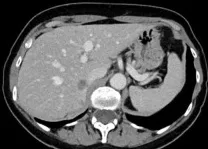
CT scans performed on January 2021.
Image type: radiology (ct)